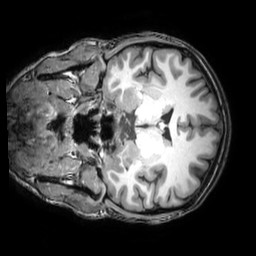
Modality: T1w
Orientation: coronal
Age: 28
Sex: female